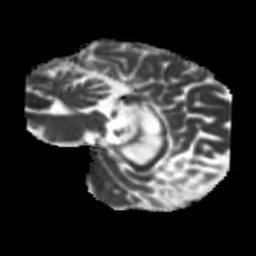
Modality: MD
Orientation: sagittal
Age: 49
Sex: male
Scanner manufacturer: siemens
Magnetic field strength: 3 T
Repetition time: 5.25 s
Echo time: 0.08 s